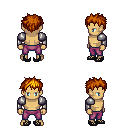
a pixel art fantasy rpg character, male body template, human, tanned skin, steel arm armor, magenta pants, dark blonde bedhead hairstyle, ghillies, four views (front, back, left, right), 2x2 character sprite sheet, small pixel art, hard edges, no anti-aliasing